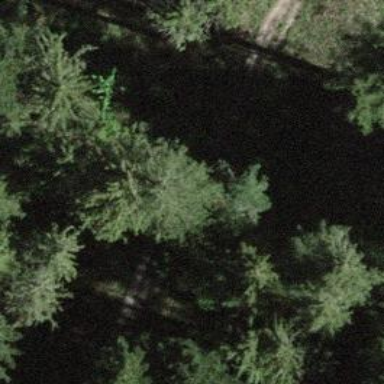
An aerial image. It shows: Path.